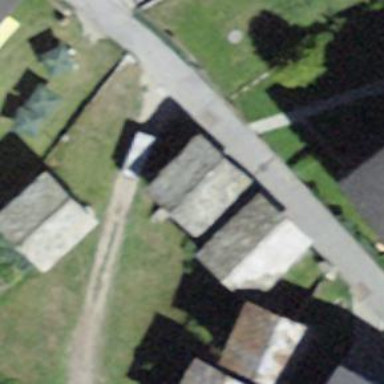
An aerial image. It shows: Historic barn with gabled roof.